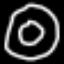
Label: donut